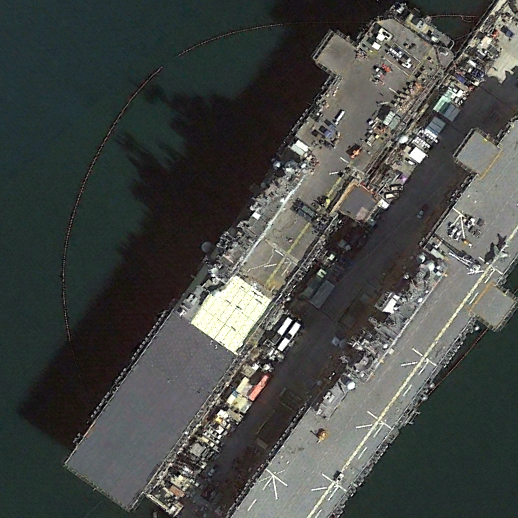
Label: assault